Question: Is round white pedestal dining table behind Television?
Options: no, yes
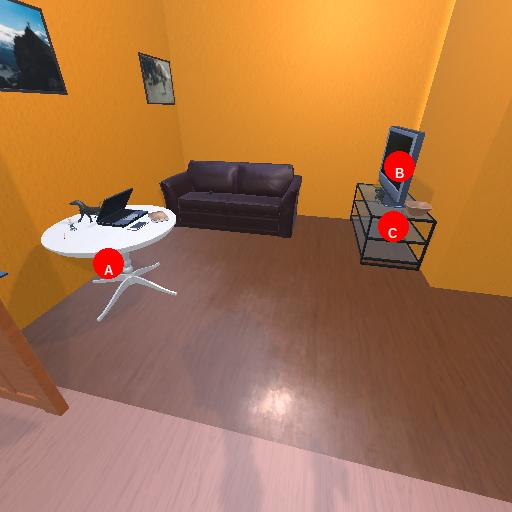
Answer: no